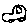
Label: car